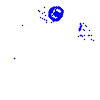
Particle: electron